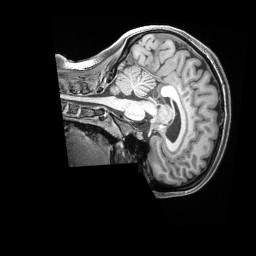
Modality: T1w
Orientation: sagittal
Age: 27
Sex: female
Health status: healthy
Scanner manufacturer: siemens
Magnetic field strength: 3 T
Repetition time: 2.4 s
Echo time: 0.00228 s